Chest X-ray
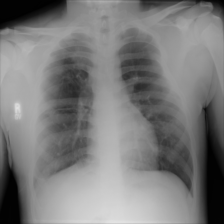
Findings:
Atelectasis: negative
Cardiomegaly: negative
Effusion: negative
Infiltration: positive
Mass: positive
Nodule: positive
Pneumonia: negative
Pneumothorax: negative
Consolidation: negative
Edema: negative
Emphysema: negative
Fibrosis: negative
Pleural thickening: negative
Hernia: negative